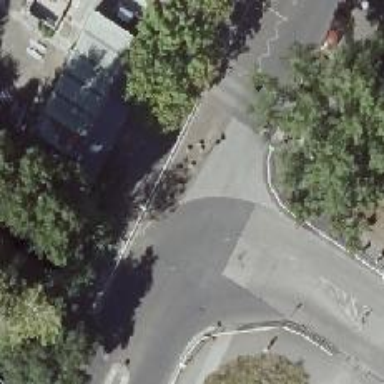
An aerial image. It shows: Road with "give way" sign.